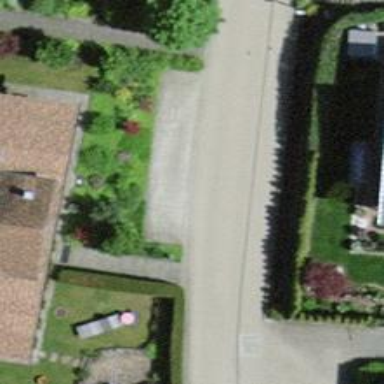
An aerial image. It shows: Living street.